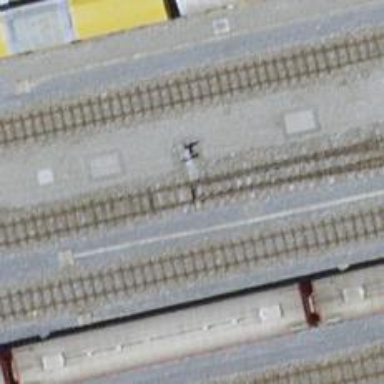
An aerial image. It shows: Railway switch.